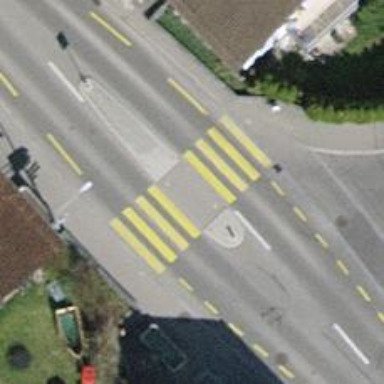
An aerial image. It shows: Marked crossing on footway.